Пакет «Любимый», утяжеленный гвоздями, к дну которого прикреплена легкая спица; шприц; ёмкость с водой; линейка. В данной задаче исследуется равновесие пакета с соком, который поставлен на ребро $O$. В качестве физической величины, характеризующей такое положение, выбран угол $\alpha$ между горизонтом и дном пакета.  Пакет будем считать параллелепипедом $a \times b \times c$.
Измерьте $a$, $b$ и $c$.
Наполняя пакет водой, получите зависимость равновесного угла $\alpha$ от объема налитой воды $V$ при $V<500~\text{мл}$. Сделайте не менее $25$ измерений. Обозначим положение центра масс воды внутри пакета за $(x_\text{в},y_\text{в})$.
В масштабе 1:1 нарисуйте пакет, положение его центра масс и множество точек $(x_\text{в},y_\text{в})$
Построив линейный график, определите массу $M$ пакета. Плотность воды $\rho$ считайте равной $1.00~\text{г}/\text{см}^3$.
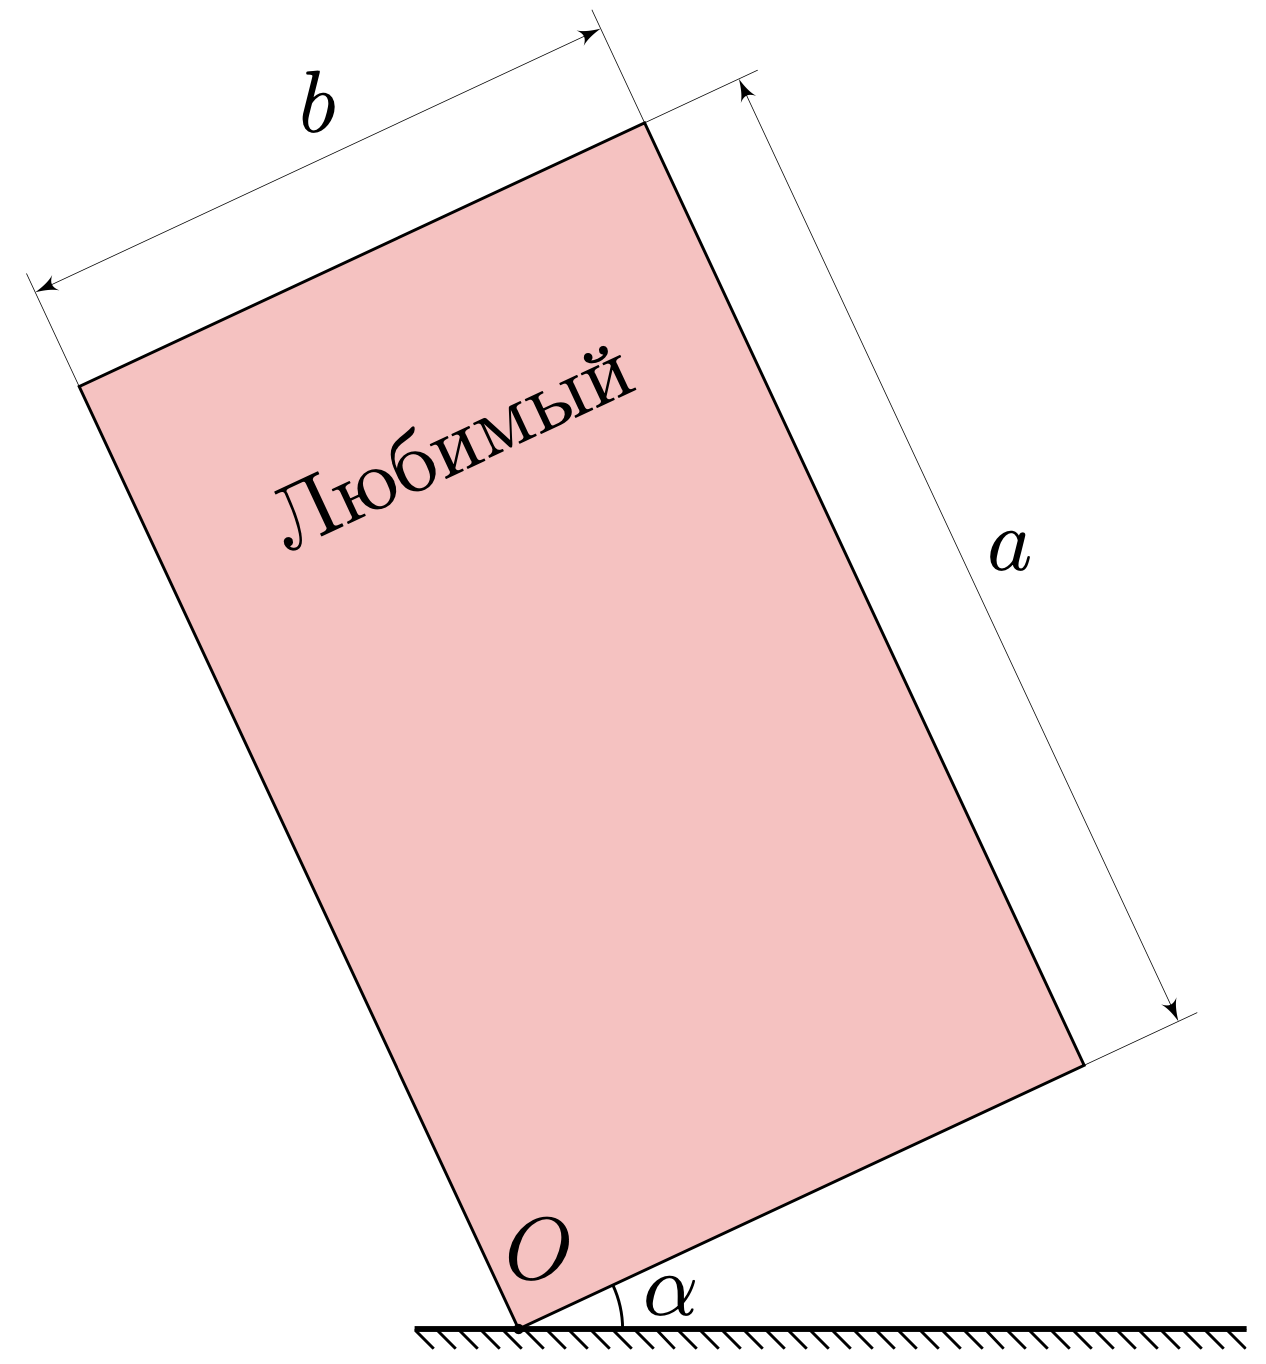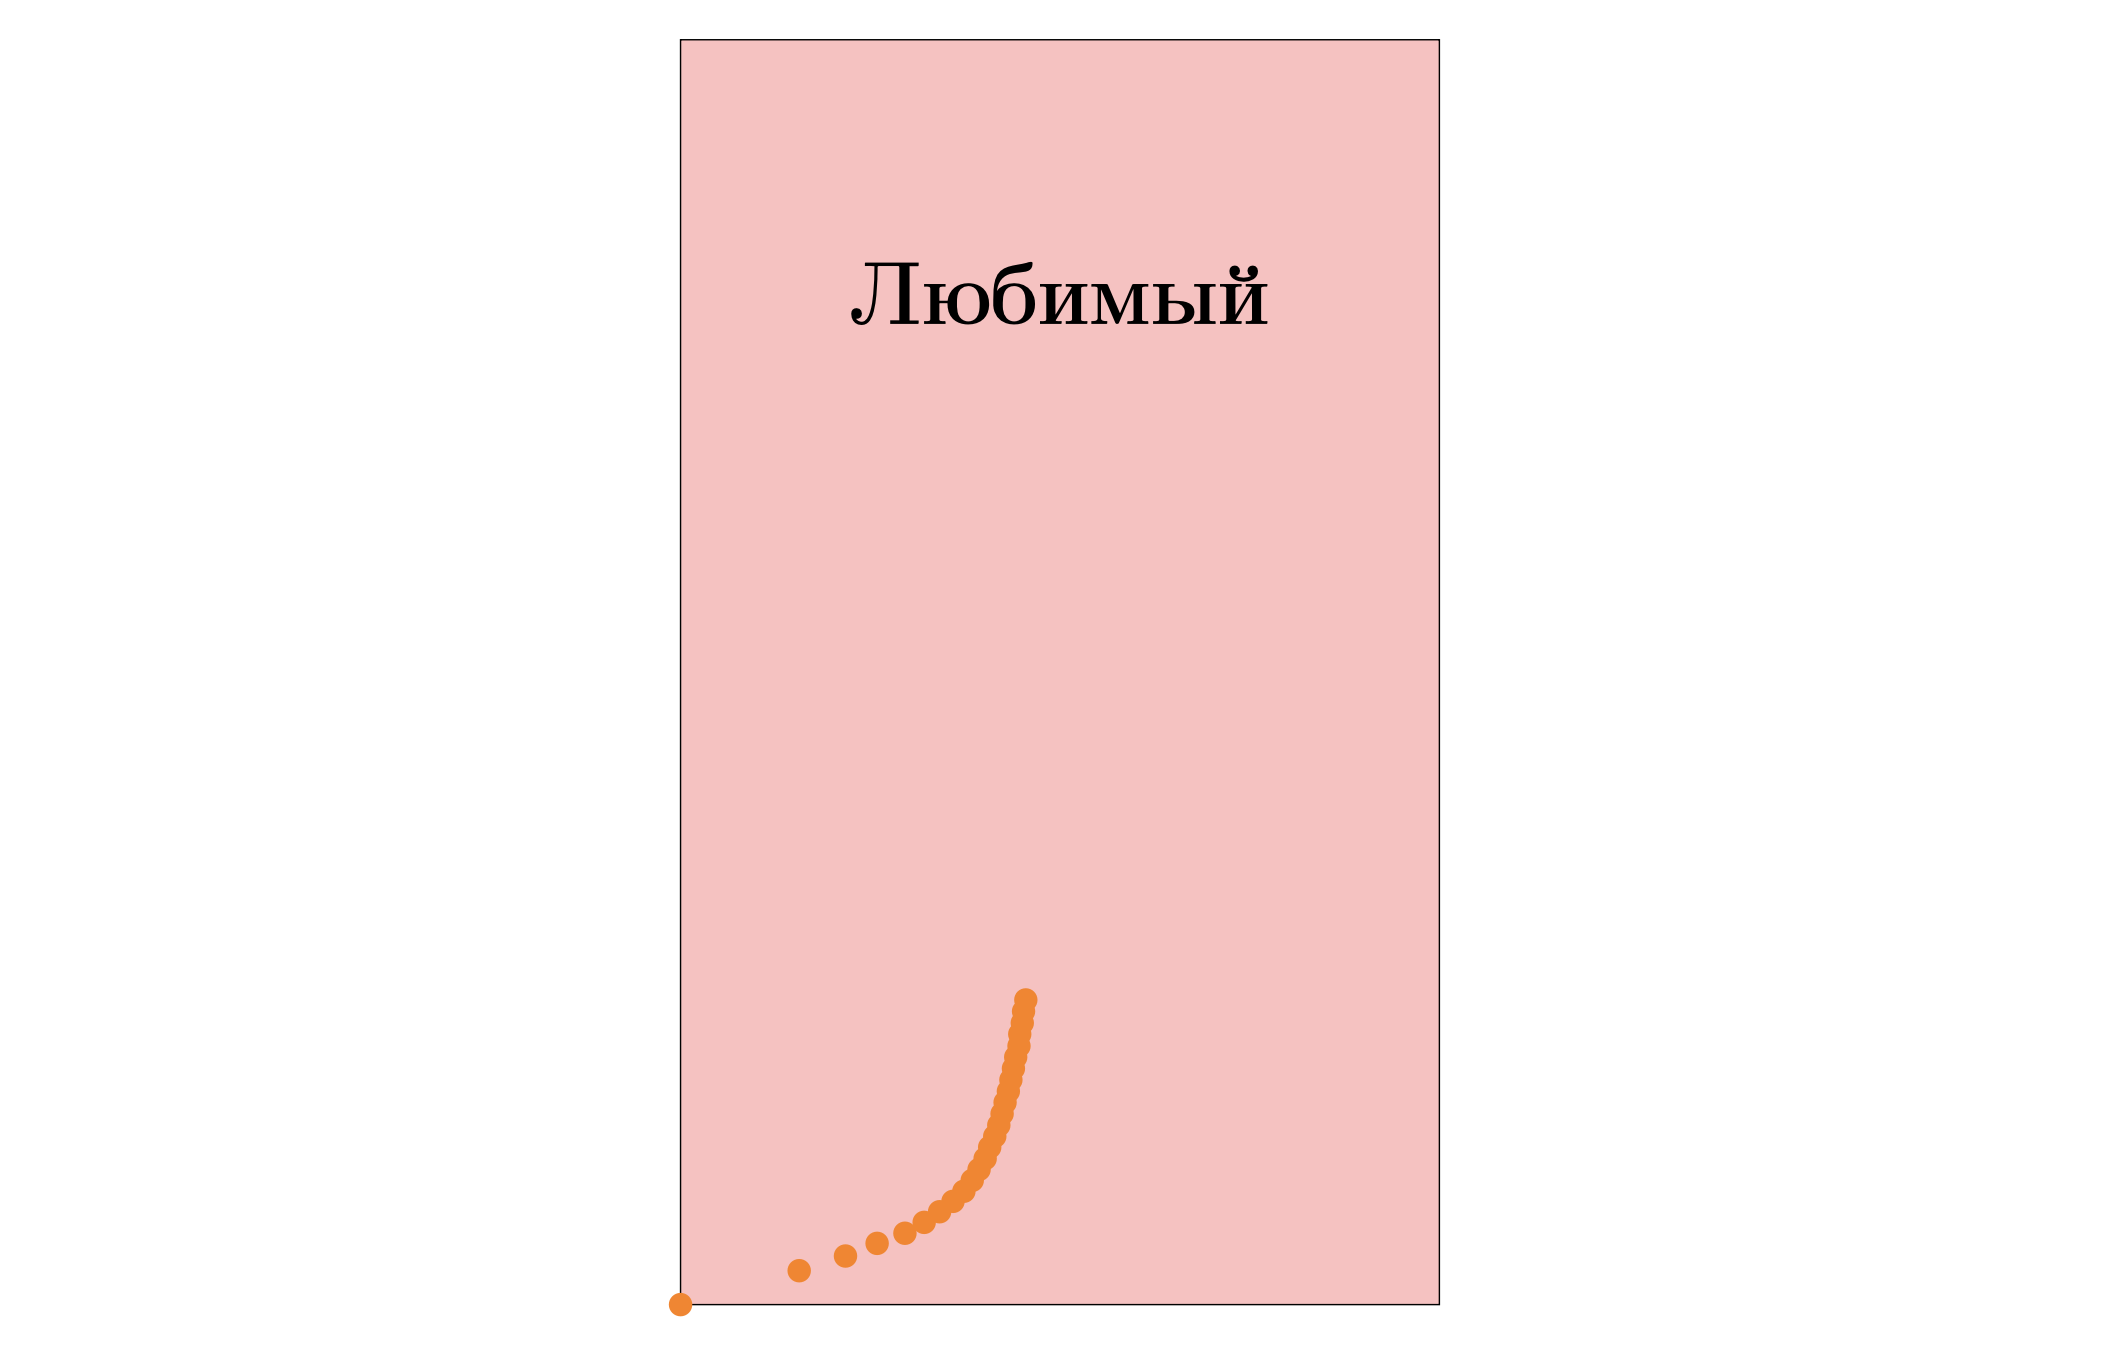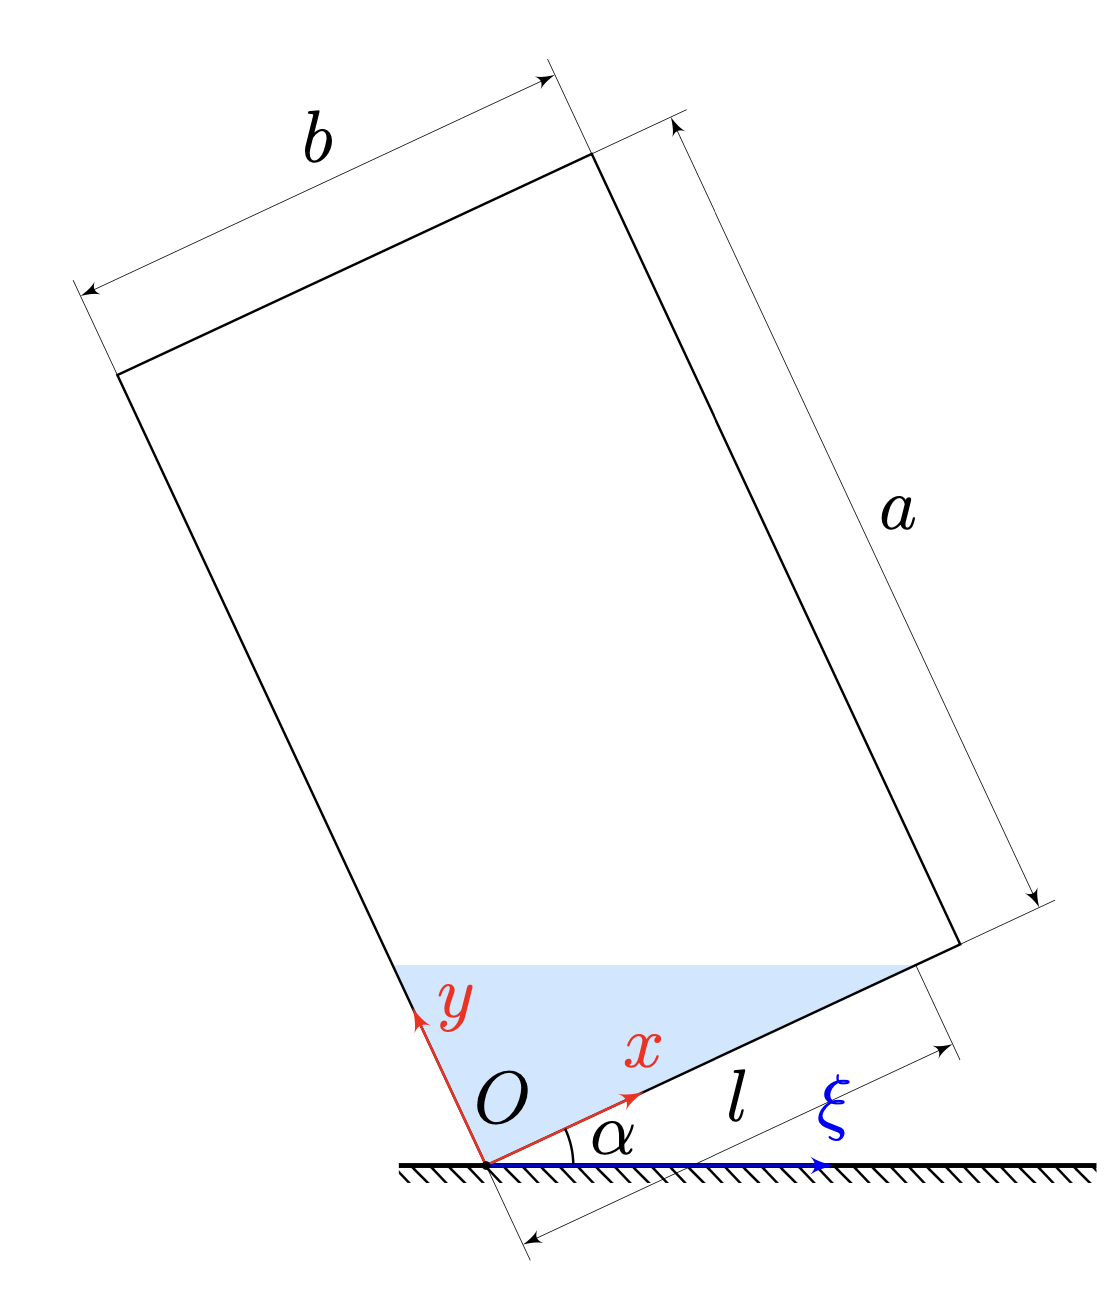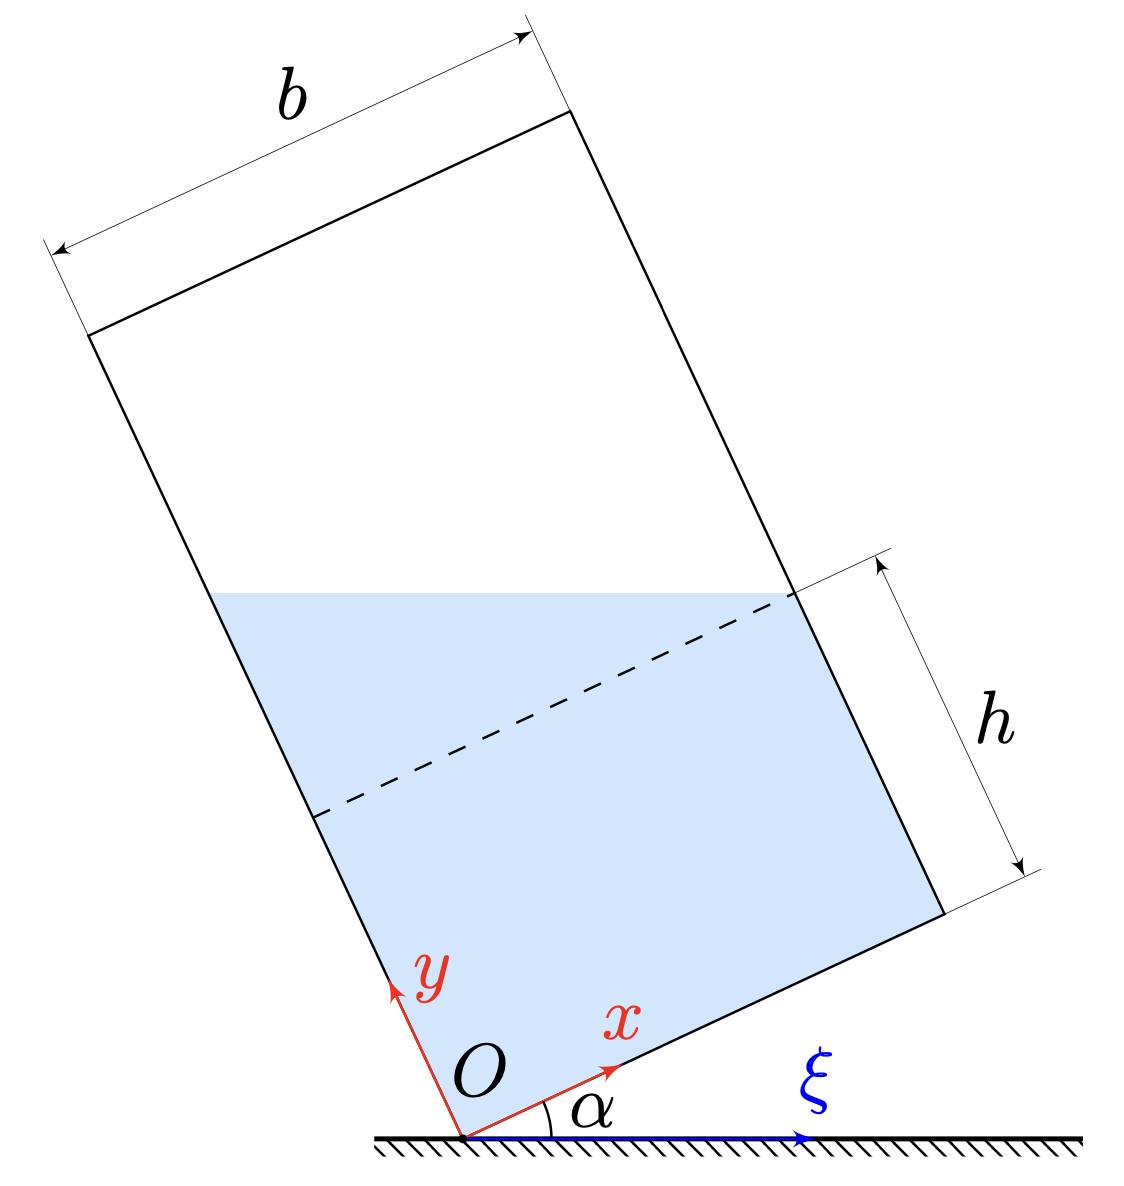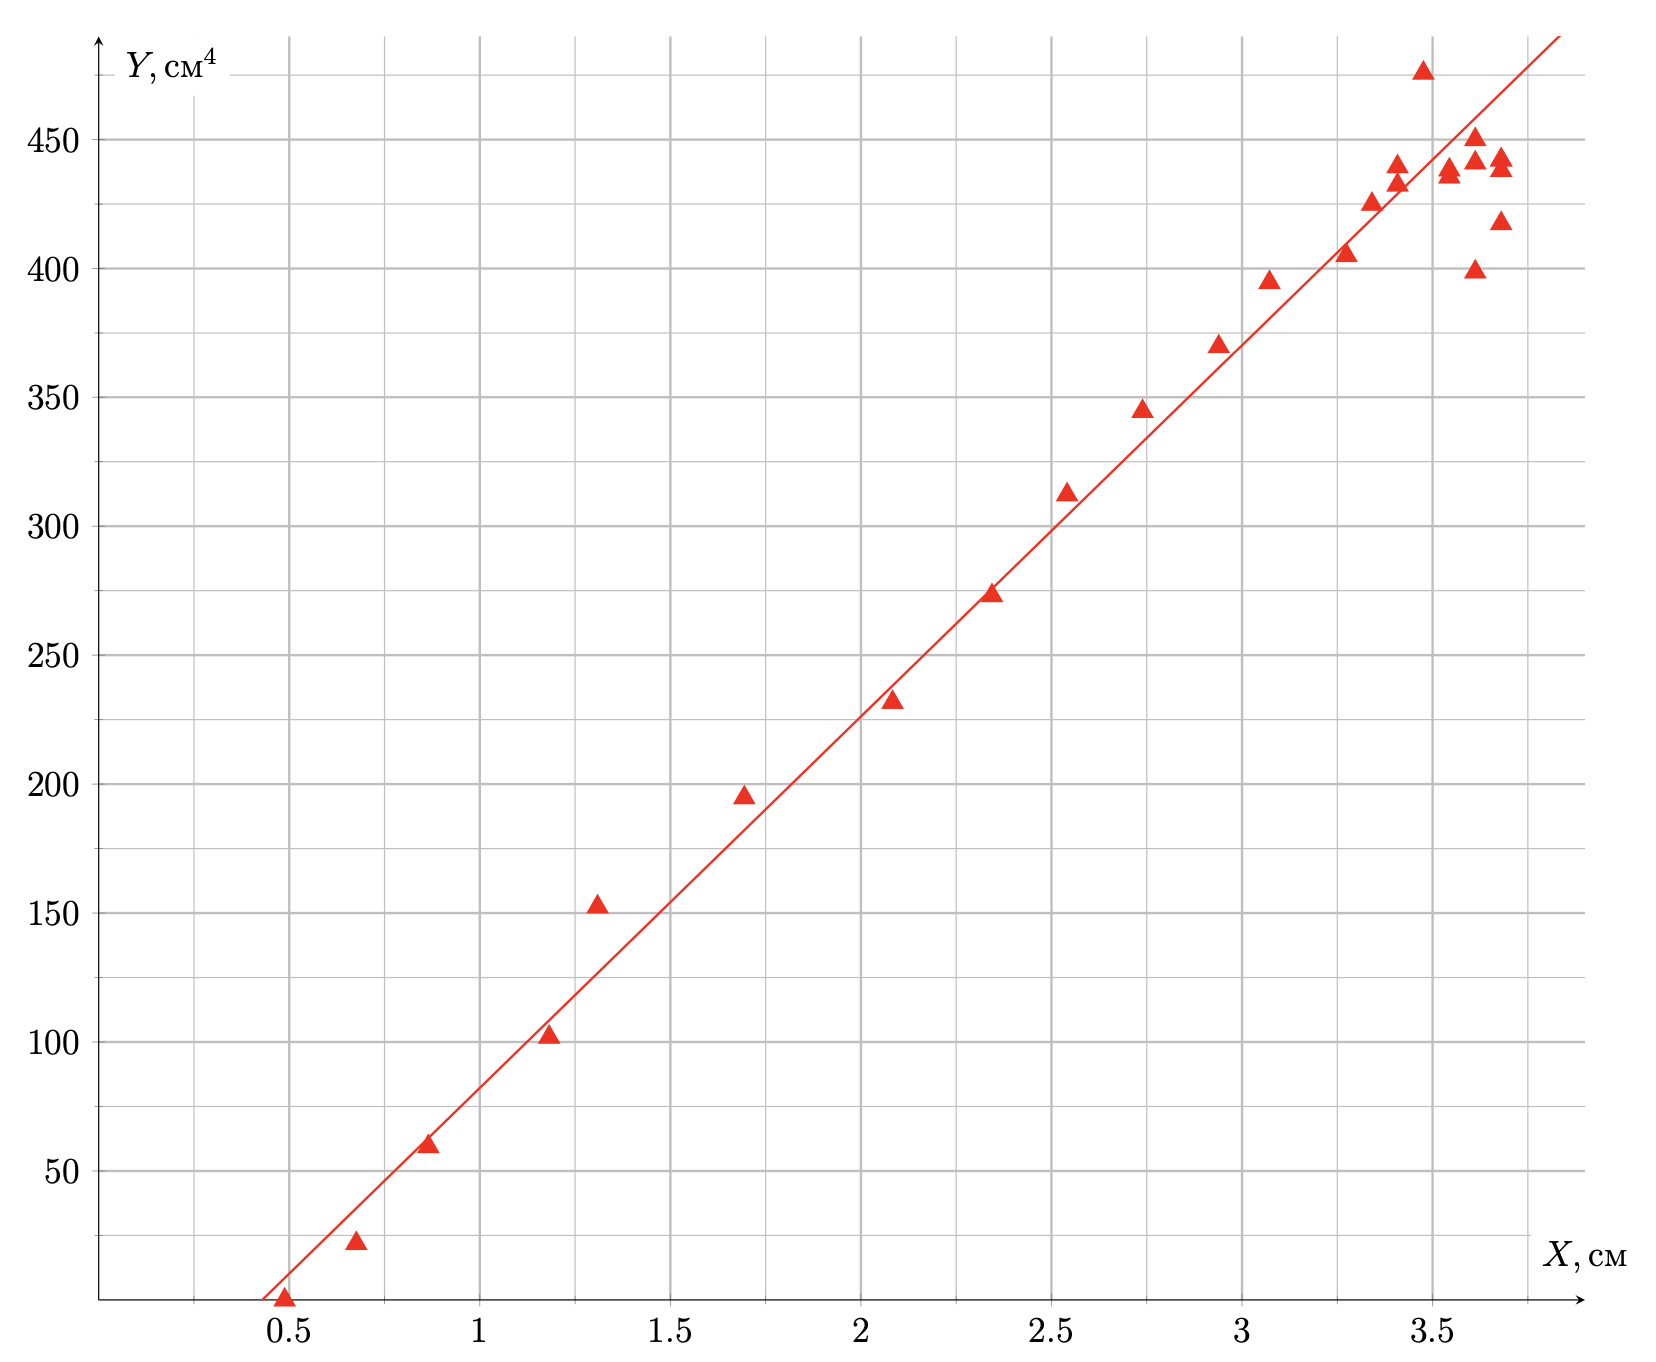
Измерьте $a$, $b$ и $c$.
Ответ: \[a= 19.6 \;см\]\[ b= 9.2 \;см\]\[c= 5.9 \;см\]

Наполняя пакет водой, получите зависимость равновесного угла $\alpha$ от объема налитой воды $V$ при $V<500~\text{мл}$. Сделайте не менее $25$ измерений.
Решение: | $V, мл$ | 0 | 20 | 40 | 60 | 80 | 100 | 120 | 140 | 160 | 180 | 200 | 220 | 240 | | --- | --- | --- | --- | --- | --- | --- | --- | --- | --- | --- | --- | --- | --- | | $\alpha, ^\circ$ | 19.38 | 20.02 | 20.66 | 21.72 | 22.14 | 23.37 | 24.59 | 25.39 | 25.98 | 26.57 | 27.14 | 27.53 | 28.10 | | $V, мл$ | 260 | 280 | 300 | 320 | 340 | 360 | 380 | 400 | 420 | 440 | 460 | 480 | 500 | | $\alpha, ^\circ$ | 28.29 | 28.47 | 28.85 | 29.03 | 29.03 | 29.22 | 29.22 | 29.22 | 28.66 | 29.22 | 28.85 | 29.03 | 28.47 |
Ответ: | $V, мл$ | 0 | 20 | 40 | 60 | 80 | 100 | 120 | 140 | 160 | 180 | 200 | 220 | 240 | | --- | --- | --- | --- | --- | --- | --- | --- | --- | --- | --- | --- | --- | --- | | $\alpha, ^\circ$ | 19.38 | 20.02 | 20.66 | 21.72 | 22.14 | 23.37 | 24.59 | 25.39 | 25.98 | 26.57 | 27.14 | 27.53 | 28.10 | | $V, мл$ | 260 | 280 | 300 | 320 | 340 | 360 | 380 | 400 | 420 | 440 | 460 | 480 | 500 | | $\alpha, ^\circ$ | 28.29 | 28.47 | 28.85 | 29.03 | 29.03 | 29.22 | 29.22 | 29.22 | 28.66 | 29.22 | 28.85 | 29.03 | 28.47 | Ответ: $V, мл$020406080100120140160180200220240$\alpha, ^\circ$19.3820.0220.6621.7222.1423.3724.5925.3925.9826.5727.1427.5328.10$V, мл$260280300320340360380400420440460480500$\alpha, ^\circ$28.2928.4728.8529.0329.0329.2229.2229.2228.6629.2228.8529.0328.47

В масштабе 1:1 нарисуйте пакет, положение его центра масс и множество точек $(x_\text{в},y_\text{в})$
Решение: Малые объемы  Большие объемы

Построив линейный график, определите массу $M$ пакета. Плотность воды $\rho$ считайте равной $1.00~\text{г}/\text{см}^3$.
Решение: Условие равновесия:\[M(X_0\cos\alpha-Y_0\sin\alpha) = -\rho V(x_в\cos\alpha-y_в\sin\alpha),\]где $X_0$ и $Y_0$ - координаты $x$ и $y$ центра масс пакета соответственно Для линеаризации выберем \[X=Y_0\sin\alpha-X_0\cos\alpha\]\[Y=V(x_в\cos\alpha-y_в\sin\alpha)\] \[k=\dfrac{M}{\rho}\]
Ответ: \[M=144\;г\]
Темы:
E